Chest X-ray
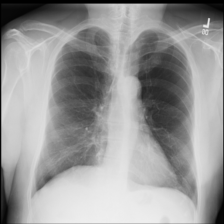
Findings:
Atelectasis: negative
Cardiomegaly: negative
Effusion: negative
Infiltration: positive
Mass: negative
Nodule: negative
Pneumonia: negative
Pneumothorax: negative
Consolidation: negative
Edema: negative
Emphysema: negative
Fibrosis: negative
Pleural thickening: negative
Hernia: negative